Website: crate-barrel
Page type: delivery-shipping
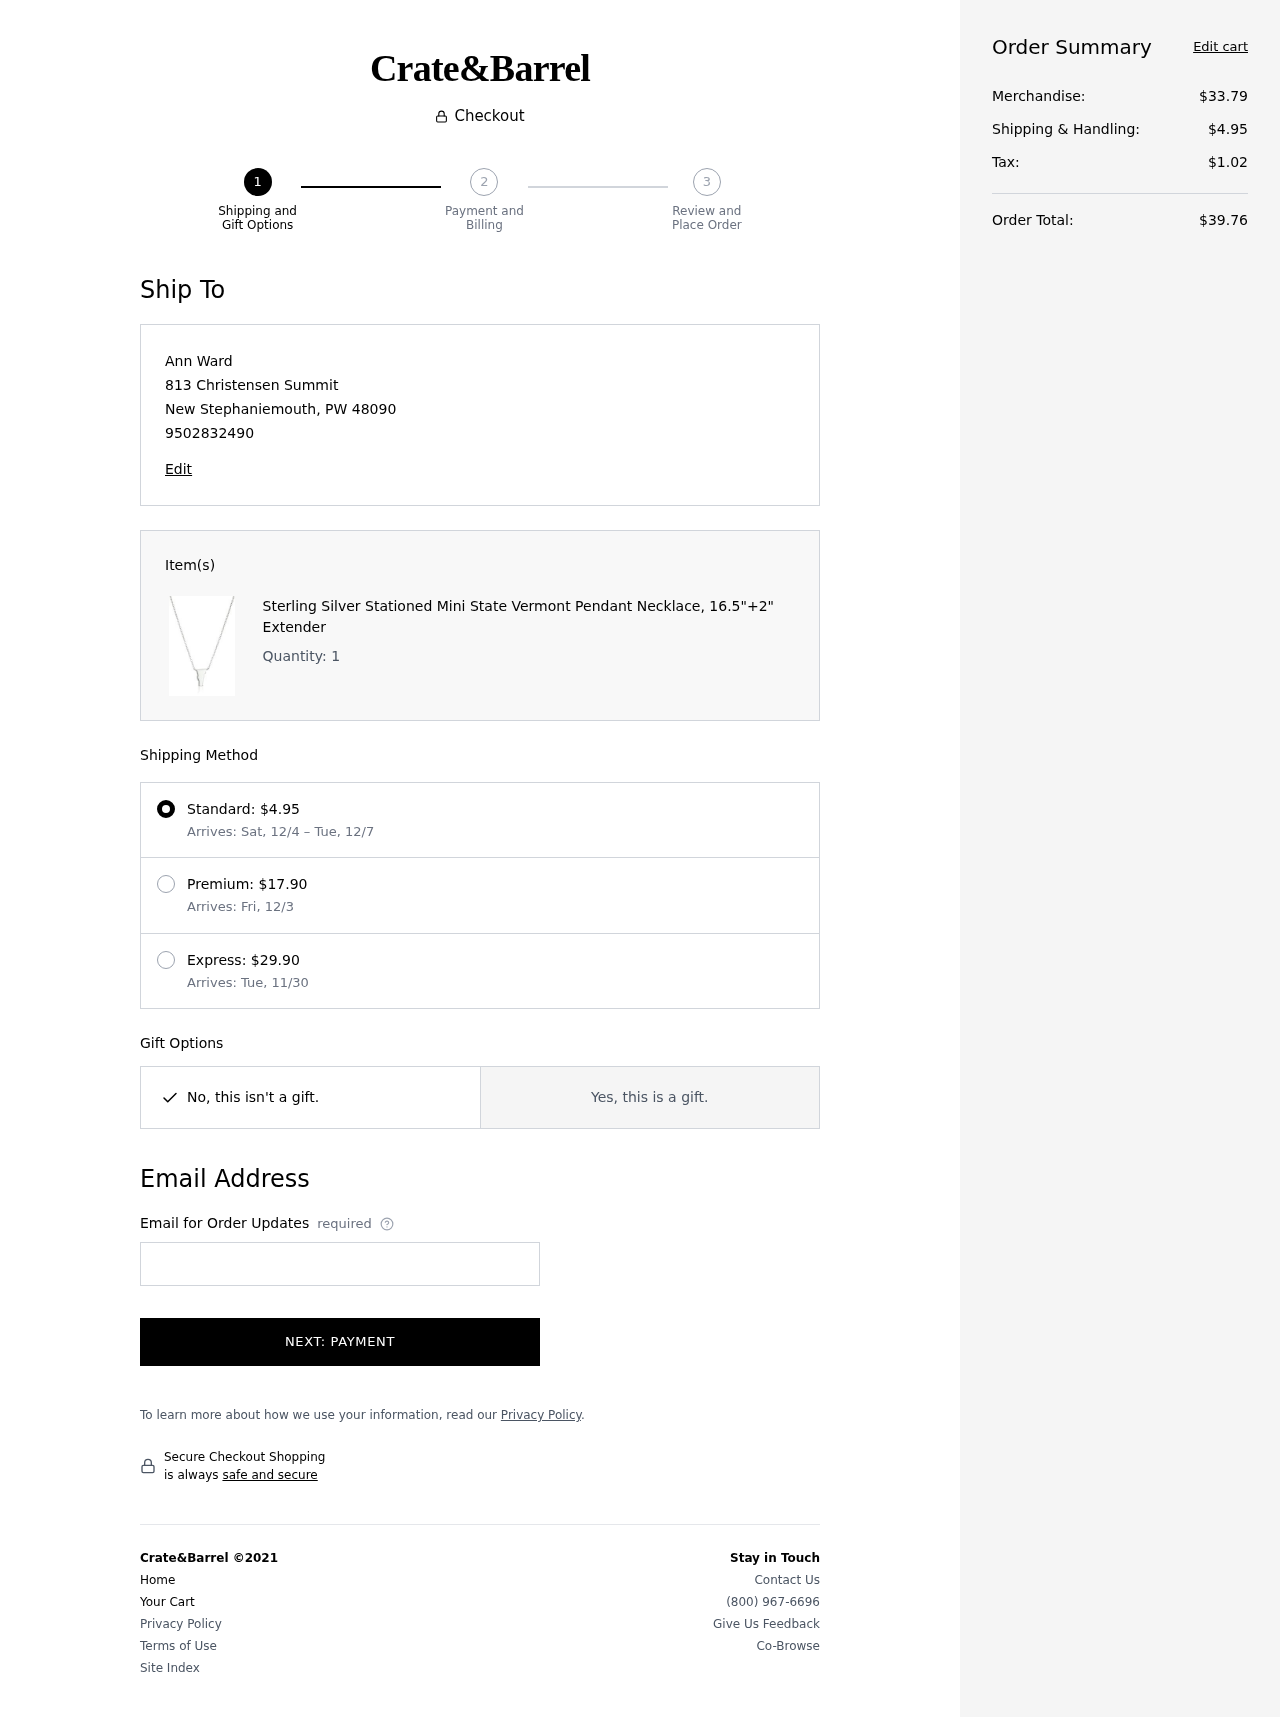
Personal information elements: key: PII_CITY
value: New Stephaniemouth
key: PII_EMAIL
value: ann_ward@hotmail.com
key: PII_FULLNAME
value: Ann Ward
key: PII_PHONE
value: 9502832490
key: PII_POSTCODE
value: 48090
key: PII_STATE_ABBR
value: PW
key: PII_STREET
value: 813 Christensen Summit
Product elements: key: PRODUCT1_NAME
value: Sterling Silver Stationed Mini State Vermont Pendant Necklace, 16.5"+2" Extender
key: PRODUCT1_QUANTITY
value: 1
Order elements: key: ORDER_SHIPPING_COST
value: $4.95
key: ORDER_SHIPPING_DATE
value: Sat, 12/4
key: ORDER_DELIVERY_DATE
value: Tue, 12/7
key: ORDER_SHIPPING_COST2
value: $17.90
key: ORDER_DELIVERY_DATE2
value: Arrives: Fri, 12/3
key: ORDER_SHIPPING_COST3
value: $29.90
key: ORDER_DELIVERY_DATE3
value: Arrives: Tue, 11/30
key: ORDER_SUBTOTAL
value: $33.79
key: ORDER_TAX
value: $1.02
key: ORDER_TOTAL
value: $39.76